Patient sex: M
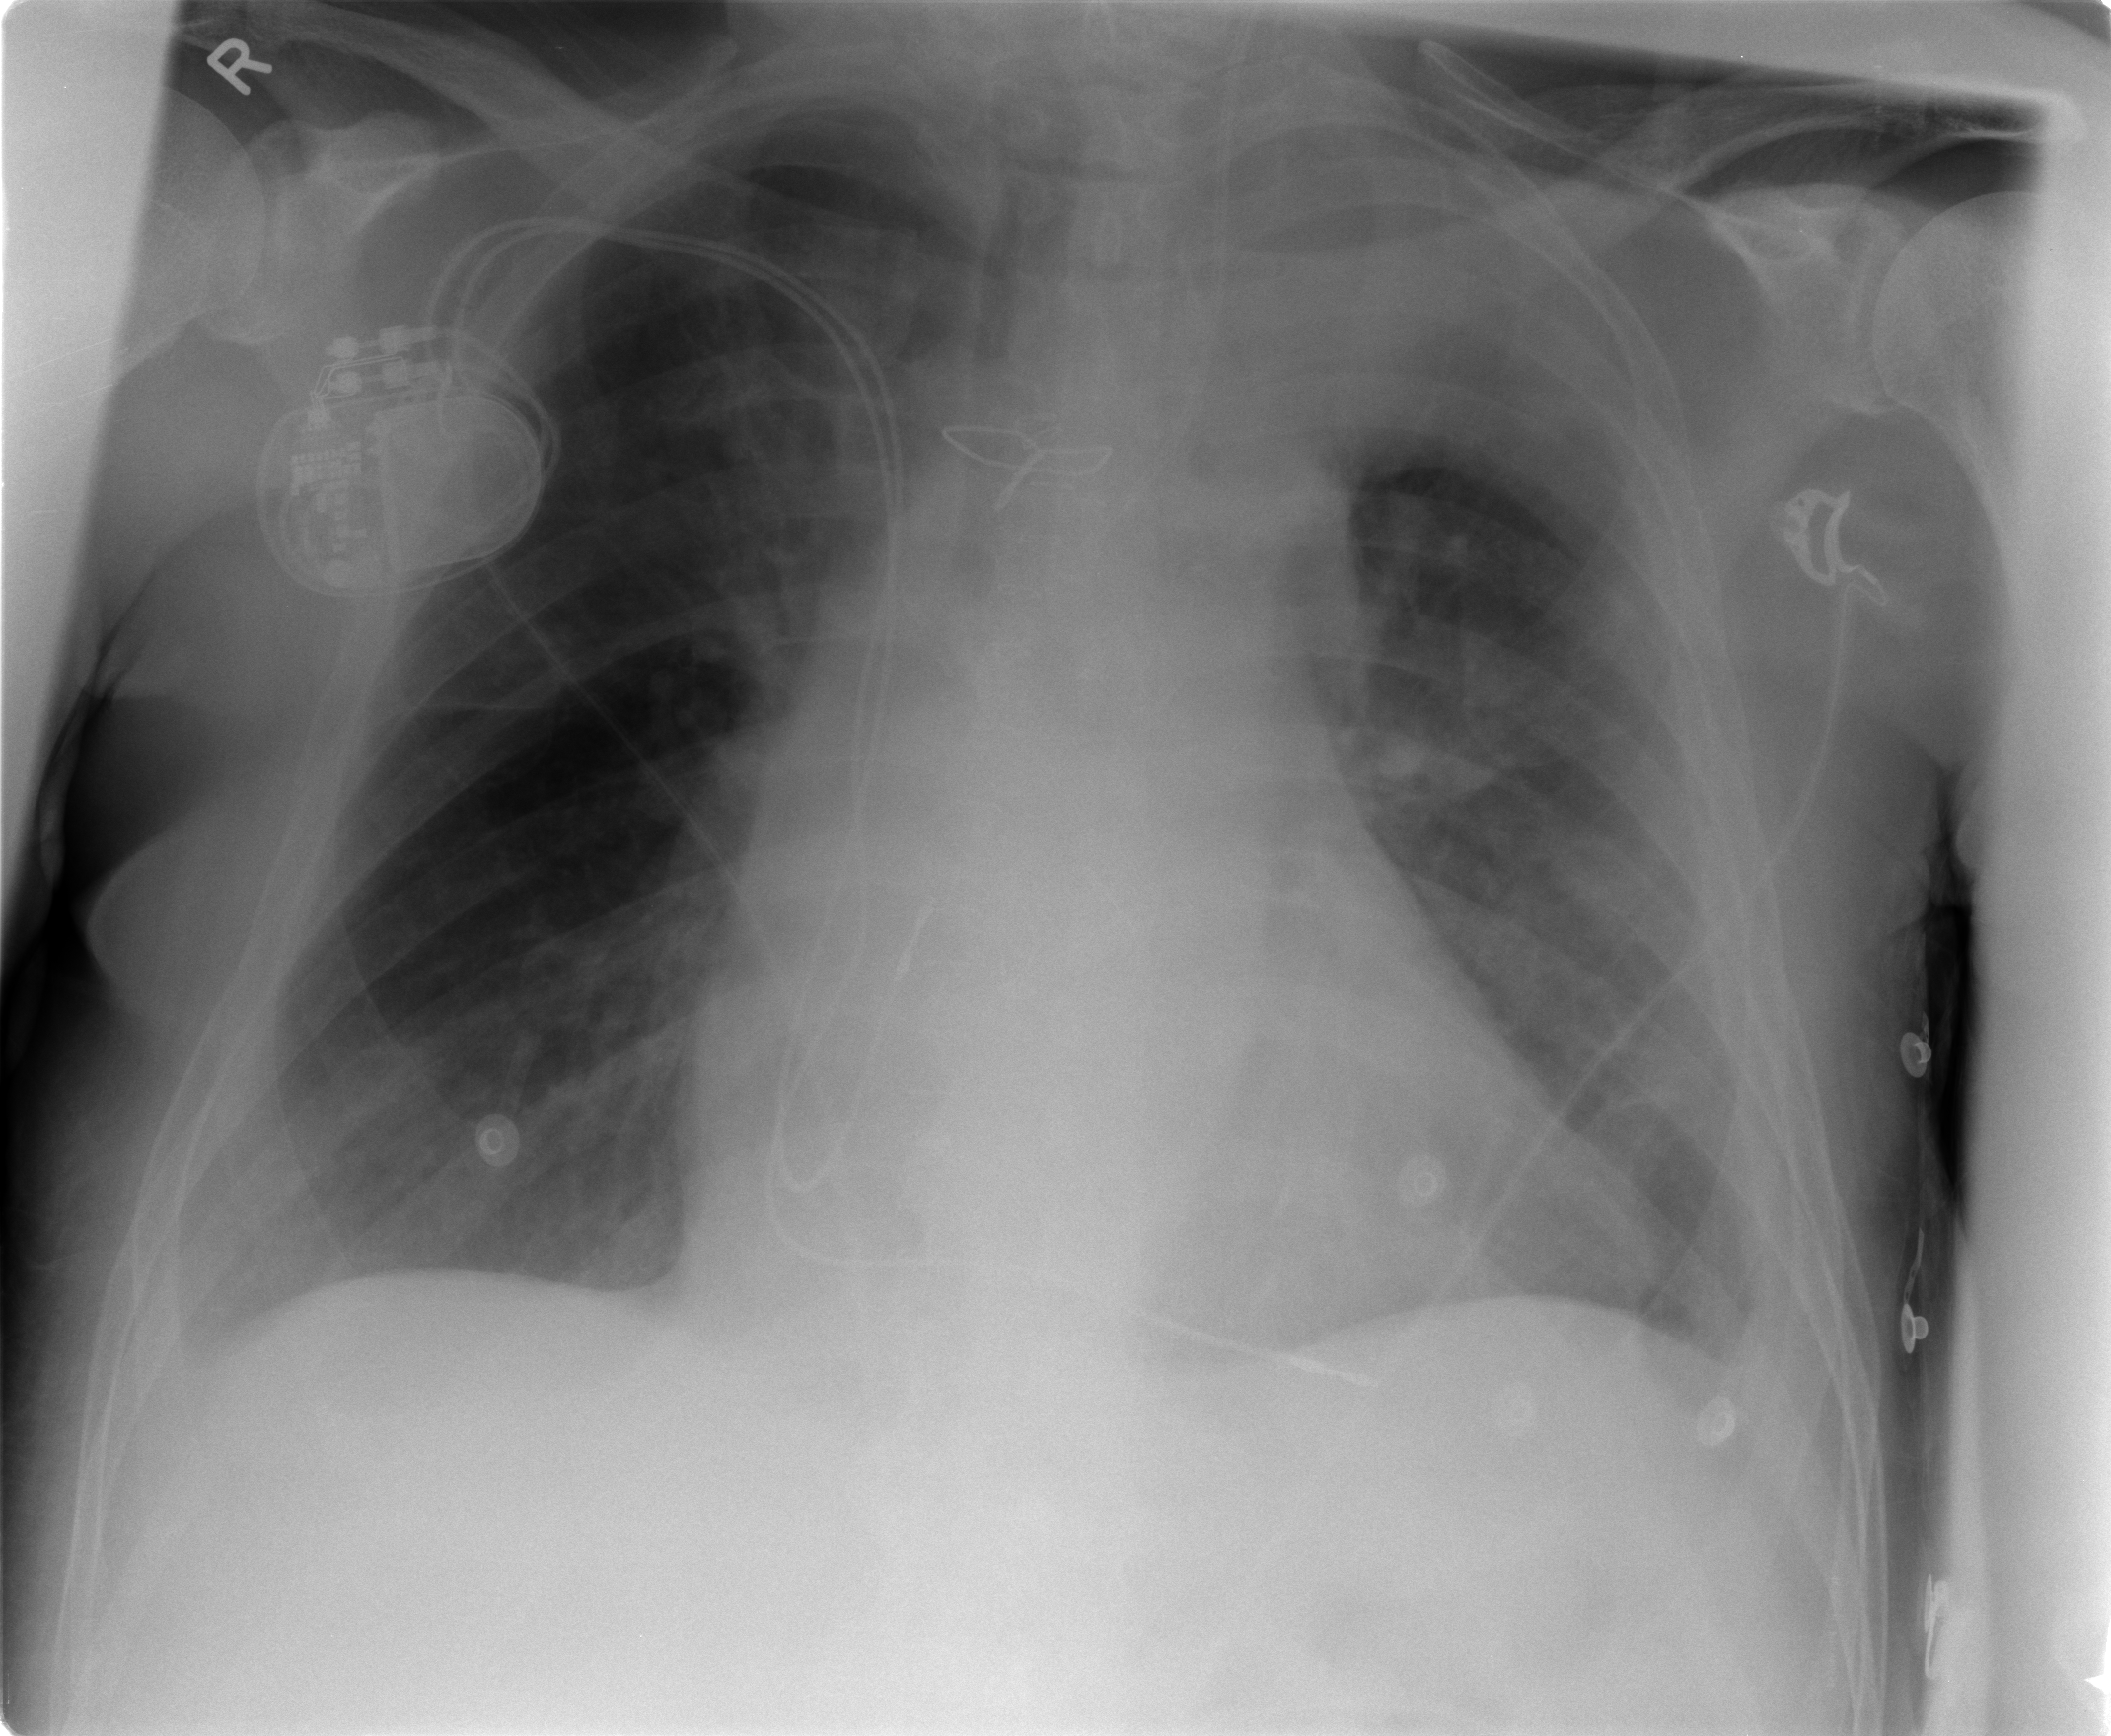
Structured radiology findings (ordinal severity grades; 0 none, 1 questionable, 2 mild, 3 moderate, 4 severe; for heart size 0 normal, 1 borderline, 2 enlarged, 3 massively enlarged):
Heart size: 2
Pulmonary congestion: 2
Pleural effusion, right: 2
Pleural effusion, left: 4
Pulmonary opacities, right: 0
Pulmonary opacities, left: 0
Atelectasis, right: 2
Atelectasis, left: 2